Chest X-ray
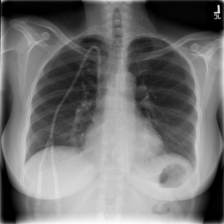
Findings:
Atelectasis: negative
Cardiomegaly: negative
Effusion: negative
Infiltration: negative
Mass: negative
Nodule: negative
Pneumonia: negative
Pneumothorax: negative
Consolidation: negative
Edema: negative
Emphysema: negative
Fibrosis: negative
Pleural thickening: negative
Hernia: negative